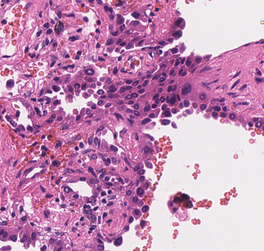
Tumor epithelial tissue: yes
Tumor-associated stroma tissue: yes
Normal tissue: no